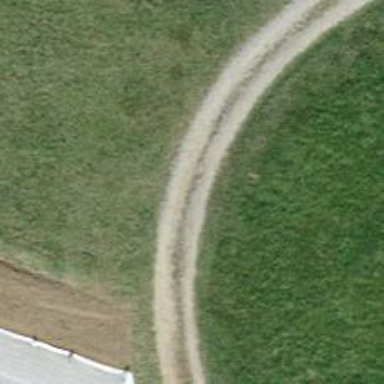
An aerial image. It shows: Grass track with grade3 tracktype.